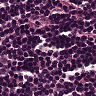
Metastatic tissue present: no